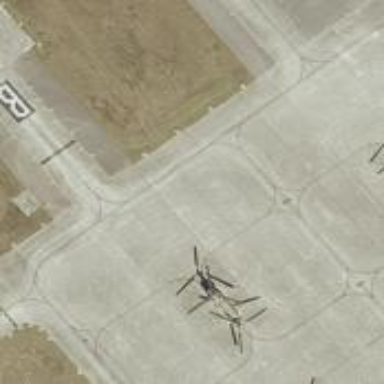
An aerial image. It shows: Image of taxiway at airport.